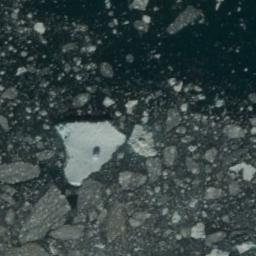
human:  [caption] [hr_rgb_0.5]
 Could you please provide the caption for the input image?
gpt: Countless ice cubes of all sizes are closely connected into a large piece floating on the deep blue sea .

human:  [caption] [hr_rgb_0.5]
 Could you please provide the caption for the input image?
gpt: There are many ice on the deep green sea .

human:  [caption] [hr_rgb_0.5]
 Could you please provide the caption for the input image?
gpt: A large piece of sea ice and a lot of small pieces of sea ice gather together .

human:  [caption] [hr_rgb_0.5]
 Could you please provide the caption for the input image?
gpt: There are sea ice of different shapes and sizes .

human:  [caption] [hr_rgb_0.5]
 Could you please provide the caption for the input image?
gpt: There are many pieces of sea ice .